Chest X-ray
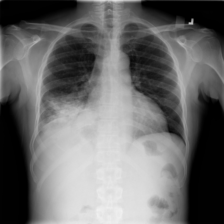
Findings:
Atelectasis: negative
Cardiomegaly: negative
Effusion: negative
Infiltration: positive
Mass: negative
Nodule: negative
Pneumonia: positive
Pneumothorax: negative
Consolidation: negative
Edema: negative
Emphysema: negative
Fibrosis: negative
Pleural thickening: negative
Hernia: negative